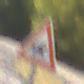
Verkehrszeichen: ReiterLinks
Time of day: Midday
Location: Outdoor (Nature)
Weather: Clear
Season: Summer
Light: Natural